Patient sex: F
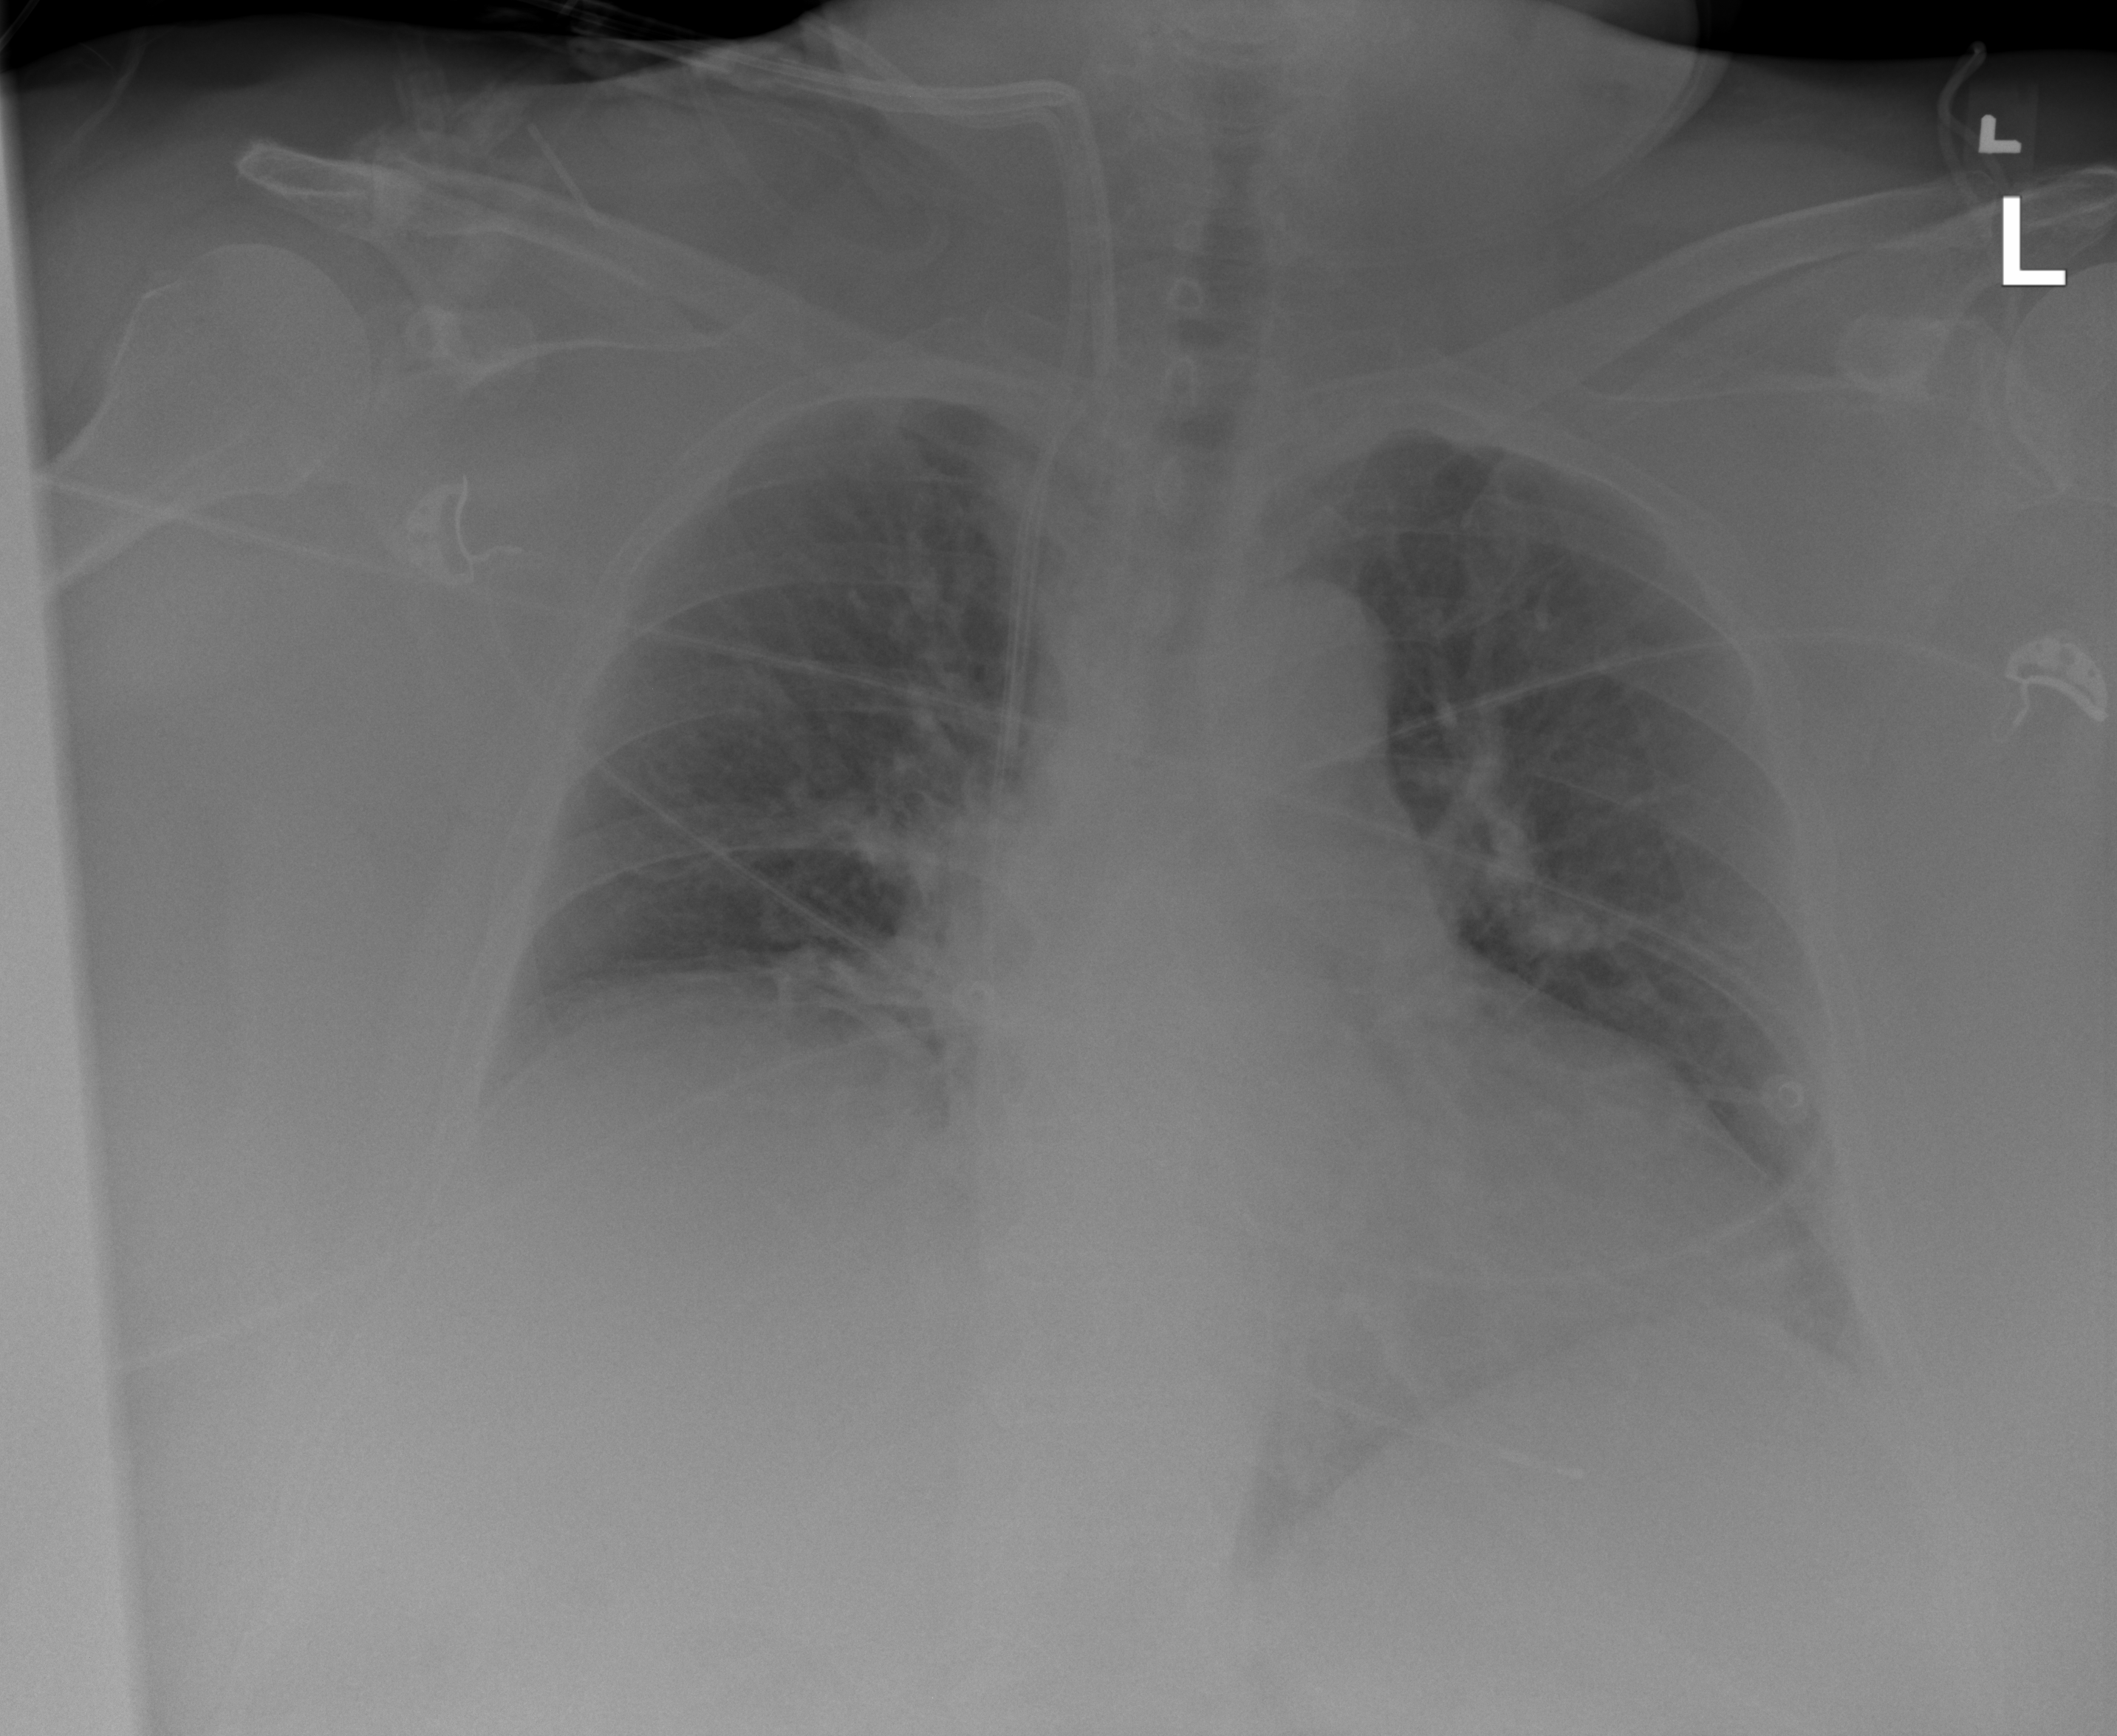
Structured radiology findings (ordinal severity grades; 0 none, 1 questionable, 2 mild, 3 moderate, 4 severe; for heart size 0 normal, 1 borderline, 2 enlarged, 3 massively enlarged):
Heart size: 2
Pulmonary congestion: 2
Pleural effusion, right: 0
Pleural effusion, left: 0
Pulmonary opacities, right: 0
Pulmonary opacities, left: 0
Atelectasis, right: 0
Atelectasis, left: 0